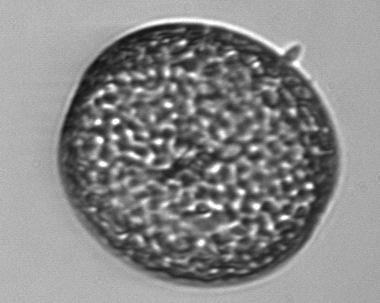
Label: Coscinodiscus